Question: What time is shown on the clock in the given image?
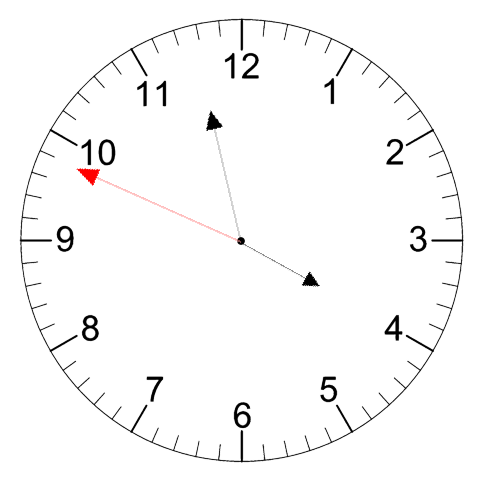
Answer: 03:57:49